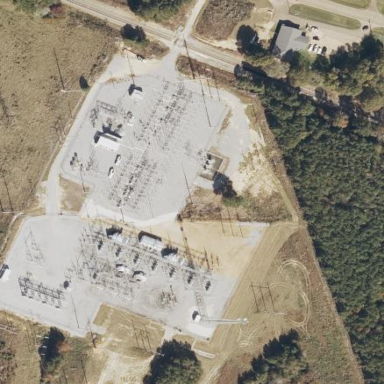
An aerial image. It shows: Power substation with transmission level designation. It is enclosed by fence.